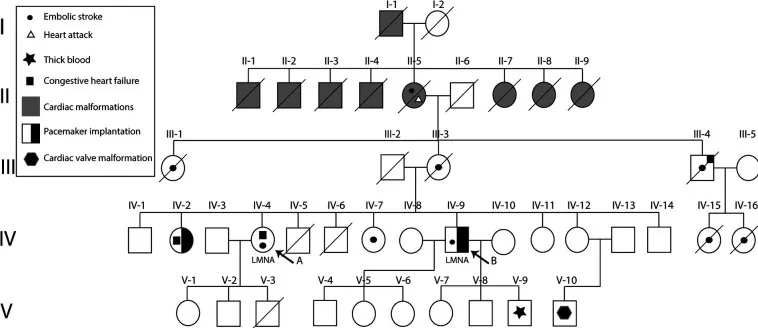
Family pedigree of reported subjects with hereditary cardiac laminopathies. Subjects (arrow) carry a pathogenic variant, NM_170707.3:c.1526del, in the LMNA gene. Furthermore, multiple family members presented thrombosis, heart attacks, thick blood, atrioventricular blocks, and cardiac malformations. Likewise, two of the family members underwent pacemaker implantation.
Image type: pathology (fish)